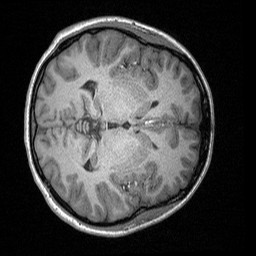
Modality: T1w
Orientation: axial
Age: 20
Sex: female
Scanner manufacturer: siemens
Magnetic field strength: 3 T
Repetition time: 1.64 s
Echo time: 0.00234 s